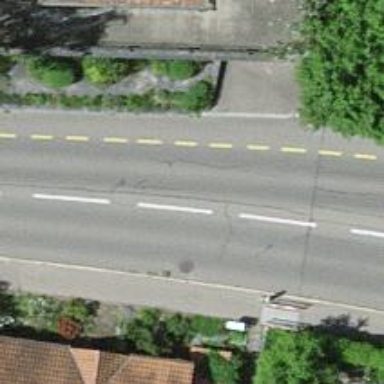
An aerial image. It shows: Secondary road with asphalt surface. There is designated lane for cyclists on the left side.